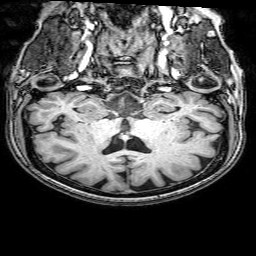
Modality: T1w
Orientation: sagittal
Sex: female
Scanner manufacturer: philips
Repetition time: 0.008099 s
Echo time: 0.00371 s